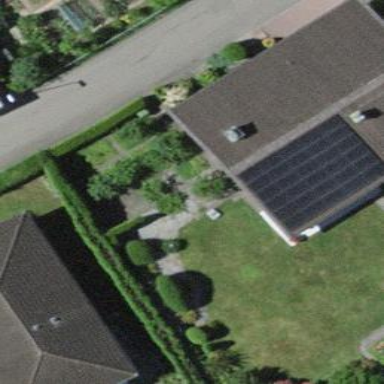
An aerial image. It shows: Solar power generator.